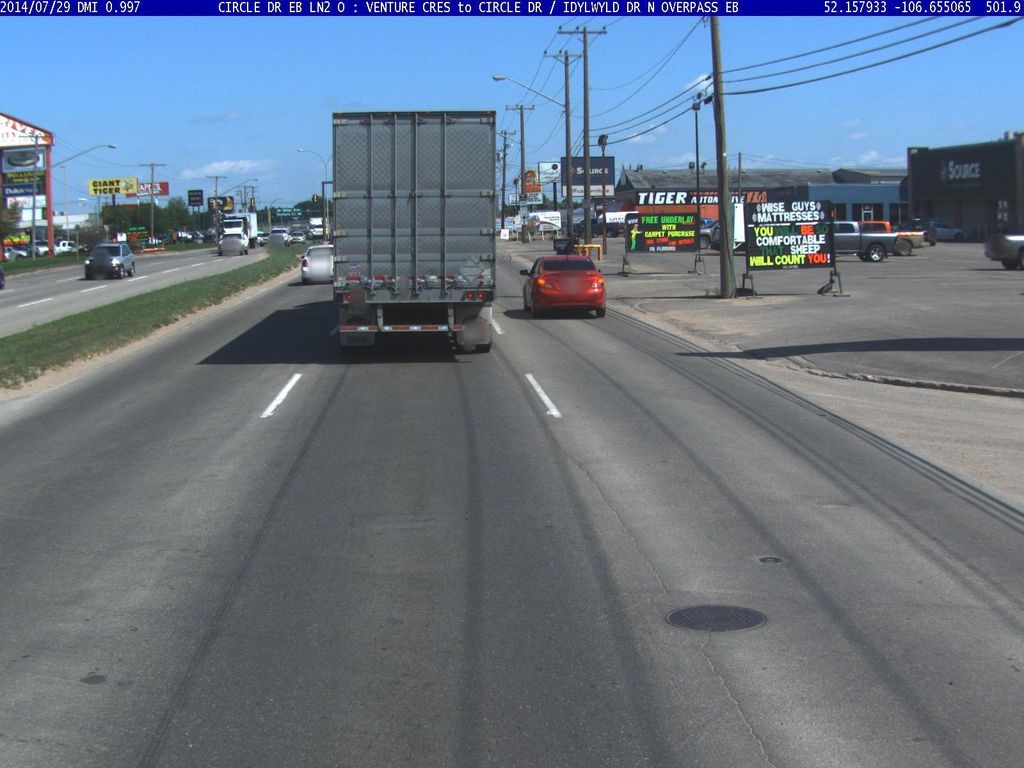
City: saskatoon